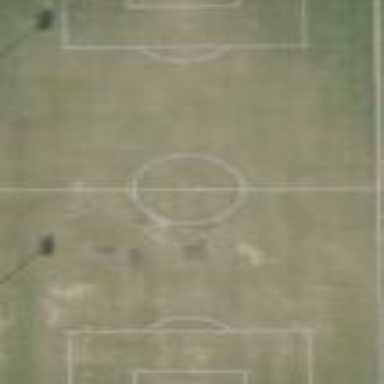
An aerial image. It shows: Grass pitch designated for soccer.